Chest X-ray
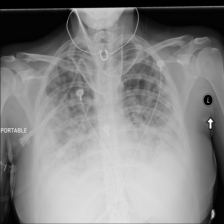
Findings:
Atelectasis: negative
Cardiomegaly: negative
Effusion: negative
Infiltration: negative
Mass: negative
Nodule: positive
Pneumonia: negative
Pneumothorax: negative
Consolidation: negative
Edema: negative
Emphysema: negative
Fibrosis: negative
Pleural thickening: negative
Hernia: negative